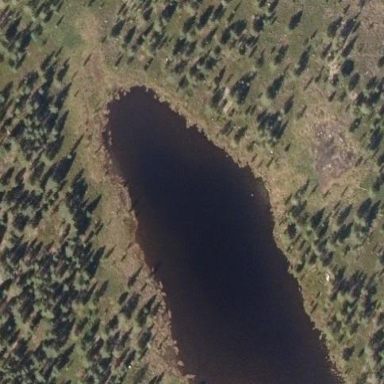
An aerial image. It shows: Bog wetland area.